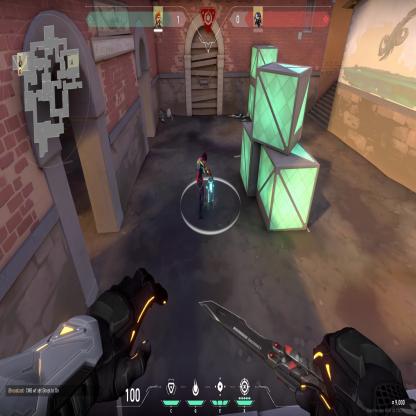
Label: planted spike ; enemy